Question: I'm learning SQL and have been going through the chapters of the GalaXQL app.
I've written the following query in answer to the question "Hilight the star (or stars) which has the planet with the highest orbit distance in the galaxy. Remember to clear the old hilights before beginning."
This query returns the result starid:23334, which when inserted into the hilight table, allows me to progress. However, the program hangs for a long, long time before handing this result back to me, so I suspect there's a far more efficient way to pull this information from the database.
'''
INSERT INTO hilight
SELECT DISTINCT s.starid
FROM planets AS p, stars AS s, moons AS m
WHERE s.starid=(SELECT starid
FROM planets
WHERE orbitdistance=(SELECT MAX(orbitdistance)
FROM planets));
'''
find the planet with the greatest orbit distance from the table "planets".
to compare the value of "highest orbit distance" to the "orbitdistance" field of the table "planets" and to return the "starid" that relates to that field.
to compare the value of the field "starid" in the table "planets" to the field "starid" in the table "stars" and then insert that "starid" to the table "hilight".
Data structure:

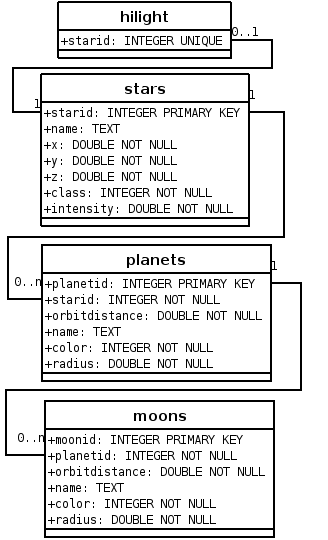
Answer: Alright let's start by looking at your base query. I know you already have an answer that works but I feel I need to explain to you what was going on in your query.
'''
INSERT INTO hilight
SELECT DISTINCT
s.starid
FROM planets AS p, stars AS s, moons AS m
WHERE s.starid=(
SELECT
starid
FROM planets
WHERE orbitdistance=(
SELECT
MAX(orbitdistance)
FROM planets
)
);
'''
So here in your 'FROM' clause you are also using several of the old style joins. You also are missing an 'ON' clause. This is referred to as a <URL> which will produce what we refer to as a Cartesian product. The result set will the number of rows in the first table multiplied by the number of rows in the second table and so on and so on.
So we can fix that by simply fixing the join syntax and joining on the relationships you've shown in your diagram.
'''
INSERT INTO hilight
SELECT --DISTINCT probably no longer needed as we aren't artifficially creating duplicate rows
s.starid
FROM planets AS p
inner join stars AS s
on s.StarID = p.starid
inner join moons AS m
m.planetID = p.planetID
WHERE s.starid=(
SELECT
starid
FROM planets
WHERE orbitdistance=(
SELECT
MAX(orbitdistance)
FROM planets
)
);
'''
Upon further analysis you are joining to the table moons but are not using any of the data nor is it limiting your result set. This means you aren't gaining any benefit from having this in your query and can be cut right out.
'''
INSERT INTO hilight
SELECT --DISTINCT probably no longer needed as we aren't artifficially creating duplicate rows
s.starid
FROM planets AS p
inner join stars AS s
on s.StarID = p.starid
WHERE s.starid=(
SELECT
starid
FROM planets
WHERE orbitdistance=(
SELECT
MAX(orbitdistance)
FROM planets
)
);
'''
Now upon further analysis if we look at your 'WHERE' clause it seems that it is quite redundant. There seems to me to be no reason to go to the planet table twice to get your predicate when you could simply match the max orbit distance to the planets table. This also eliminates any reason to join to table stars as well.
'''
INSERT INTO hilight
SELECT
p.starid
FROM planets AS p
WHERE p.orbitdistance=
(
SELECT
MAX(orbitdistance)
FROM planets
)
'''
The resulting query is much simpler and should run alot faster now that we aren't generating so many duplicate rows. I hope that sheds some light on what was happening in your query.
UPDATE: Upon further review this GalaSQL appears to be quite terrible and has massively outdated information and I would highly recommend not using it.